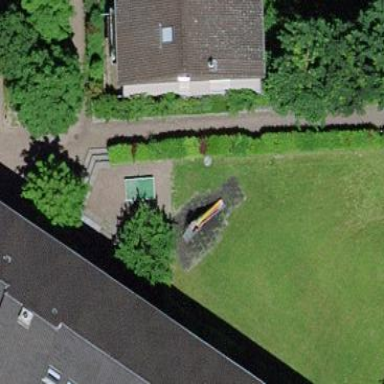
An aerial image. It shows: Playground area for leisure activities on the land.